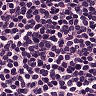
Metastatic tissue present: no